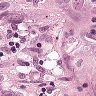
Metastatic tissue present: yes